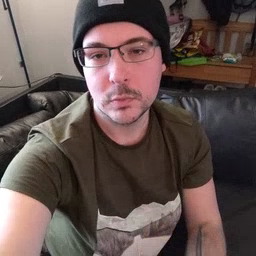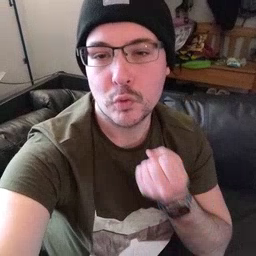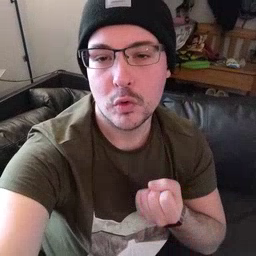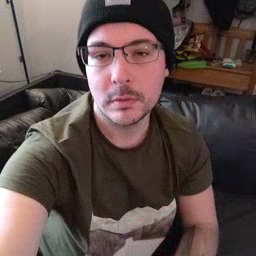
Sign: drawer